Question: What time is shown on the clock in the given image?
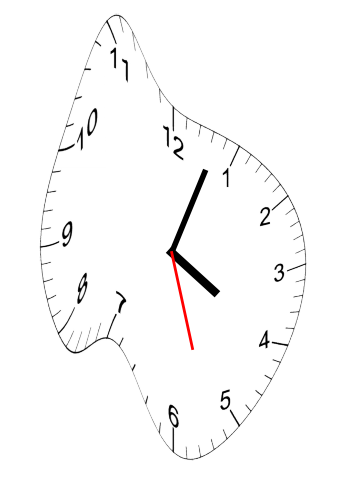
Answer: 04:03:27